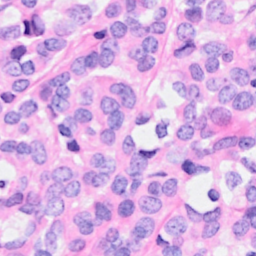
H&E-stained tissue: Breast